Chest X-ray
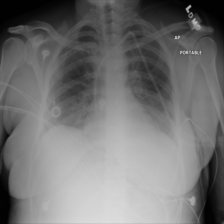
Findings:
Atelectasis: negative
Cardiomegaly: negative
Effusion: negative
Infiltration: negative
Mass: negative
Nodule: negative
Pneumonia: negative
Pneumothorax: negative
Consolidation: negative
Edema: positive
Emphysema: negative
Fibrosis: negative
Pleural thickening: negative
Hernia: negative